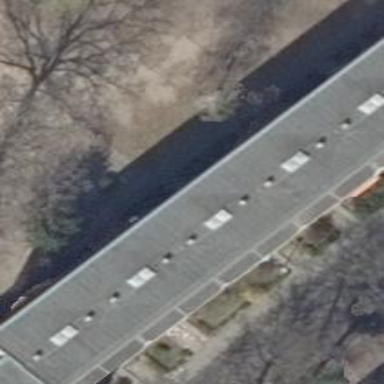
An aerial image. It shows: Apartment building with flat roof.